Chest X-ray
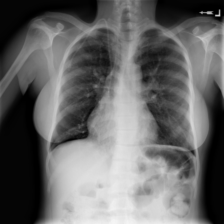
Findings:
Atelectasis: negative
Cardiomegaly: negative
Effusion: negative
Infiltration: negative
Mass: negative
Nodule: negative
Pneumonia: negative
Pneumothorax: negative
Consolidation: negative
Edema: negative
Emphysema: negative
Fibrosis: negative
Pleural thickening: negative
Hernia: negative